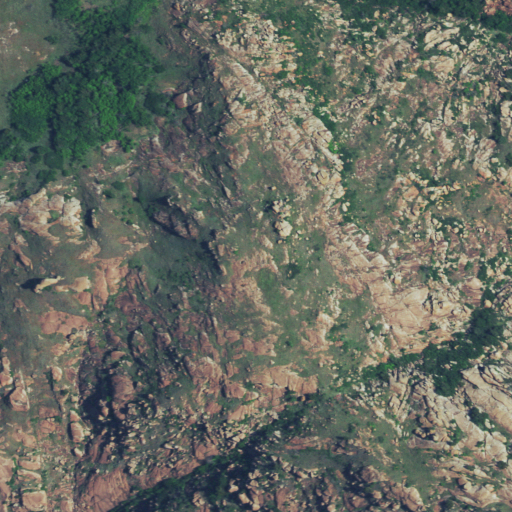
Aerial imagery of mountain in Oklahoma named Headquarters Mountain containing shrub and mixed forest